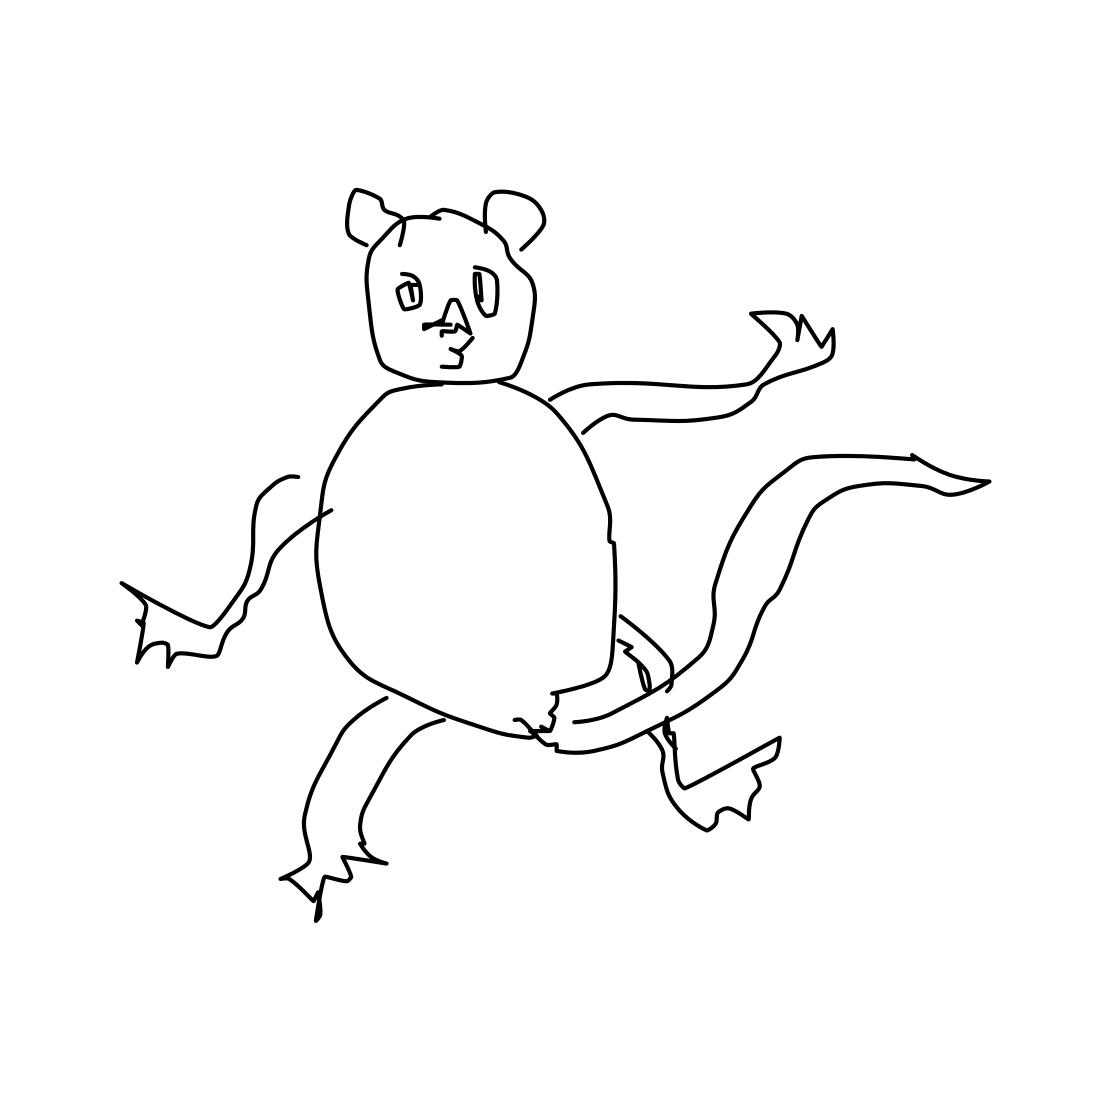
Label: monkey